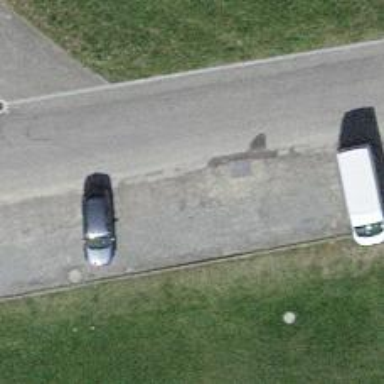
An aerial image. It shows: Parking area with gravel surface.